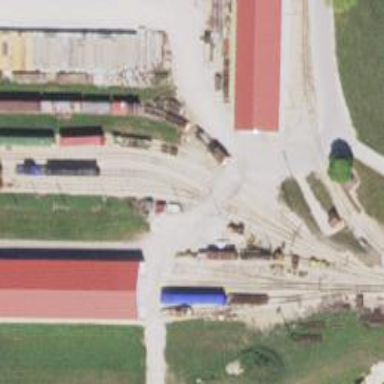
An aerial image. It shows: Preserved rail yard. The area contains preserved railway tracks.